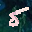
Label: 5